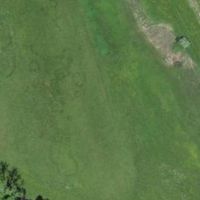
EUNIS habitat code: 24
Species observed at this site:
Ardea alba
Fulica atra
Alcedo atthis
Dryocopus martius
Oriolus oriolus
Regulus ignicapilla
Sylvia atricapilla
Acrocephalus scirpaceus
Turdus merula